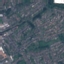
Land use / land cover class: Residential